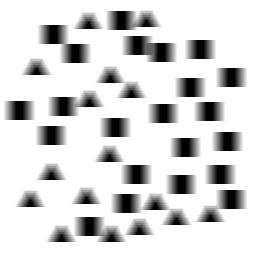
Squares: 22
Triangles: 16
Stars: 0
Total shapes: 38